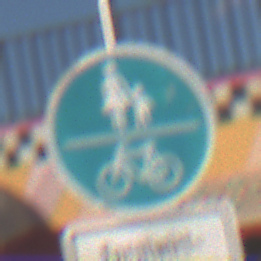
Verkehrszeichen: GemeinsamerGehUndRadweg
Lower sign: BesondereFahrzeugeUndTransportgueter7
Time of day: MorningAfternoon
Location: Outdoor (Special)
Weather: PartlyCloudy
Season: NotSpecified
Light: Natural